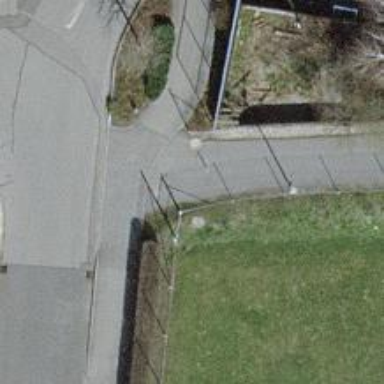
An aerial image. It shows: Bollard barrier.